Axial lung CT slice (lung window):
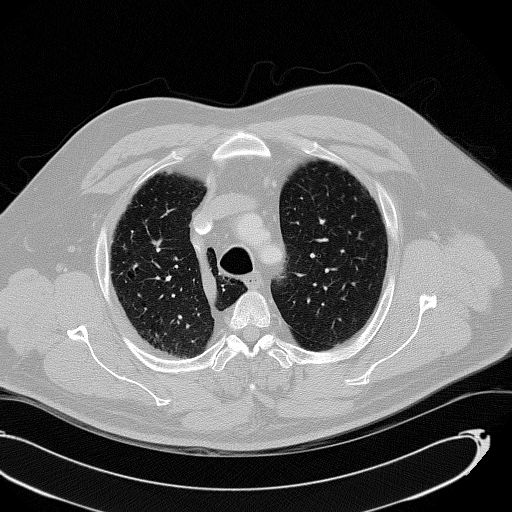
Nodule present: no